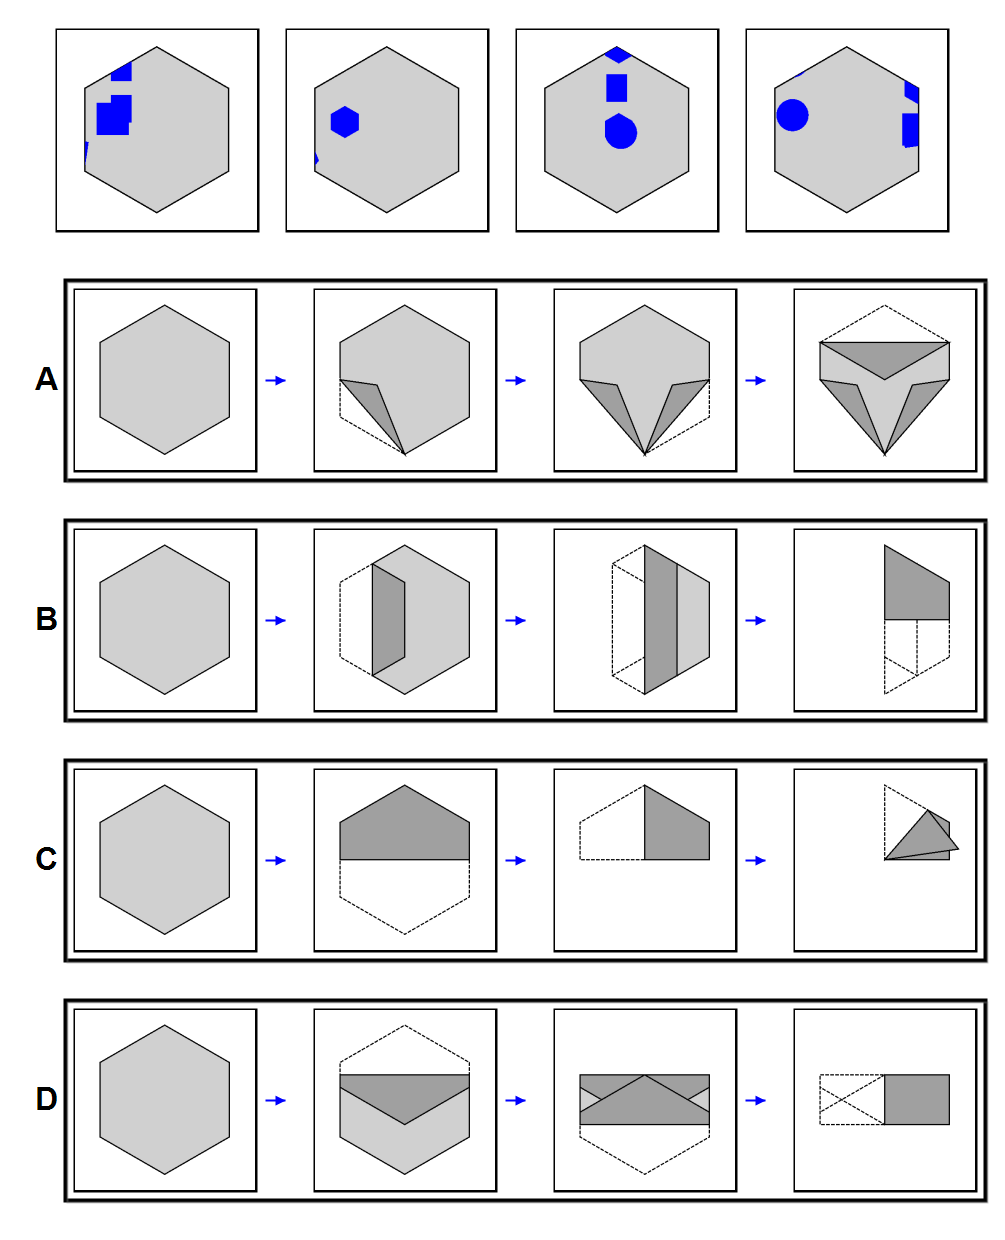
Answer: A